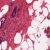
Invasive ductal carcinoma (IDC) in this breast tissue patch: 0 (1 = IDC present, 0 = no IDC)